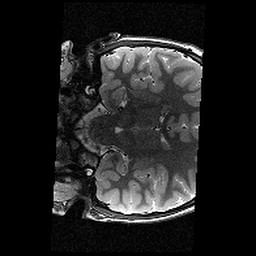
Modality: T2w
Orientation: coronal
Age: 9
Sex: female
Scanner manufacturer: siemens
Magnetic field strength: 3 T
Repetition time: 9.23 s
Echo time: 0.067 s